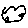
Label: cloud